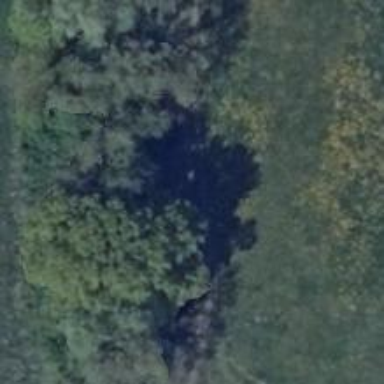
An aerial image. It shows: Beautiful woodland area.